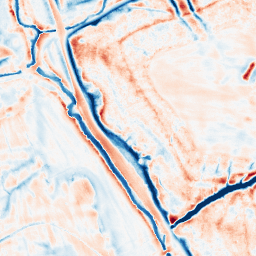
Category: edge_preserving
Decomposition family: bilateral
Decomposition parameters: d: 21
sigma_color: 25
sigma_space: 100
Upsampling method: lanczos
Upsampling parameters: scale: 2
Upsampling scale: 2